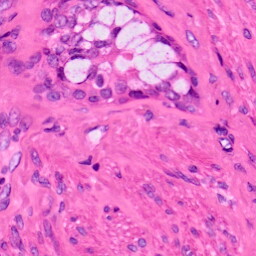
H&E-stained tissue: Lung